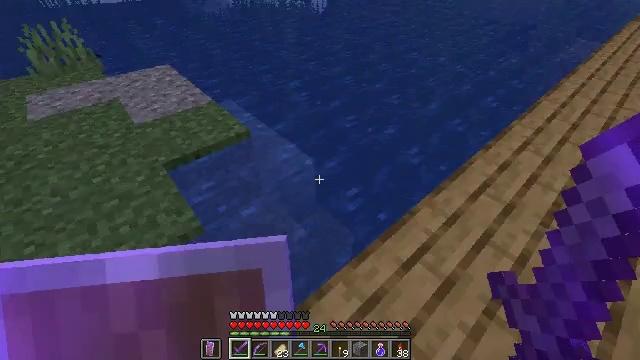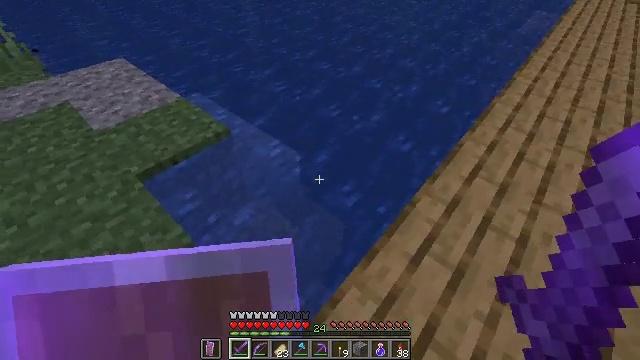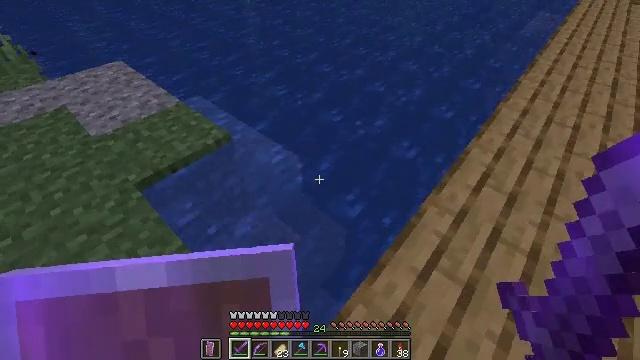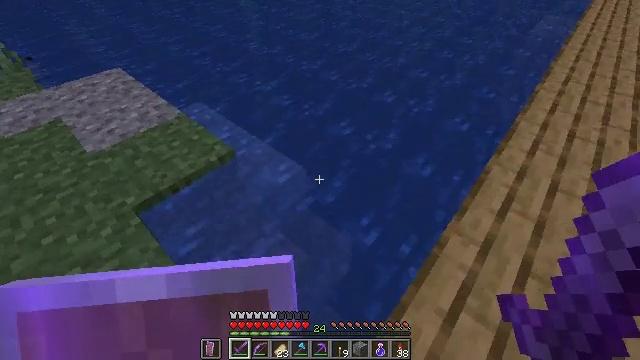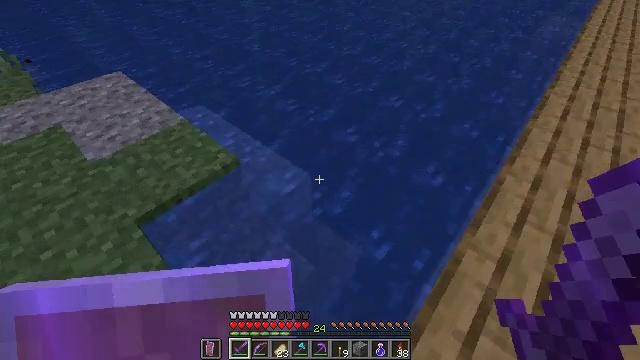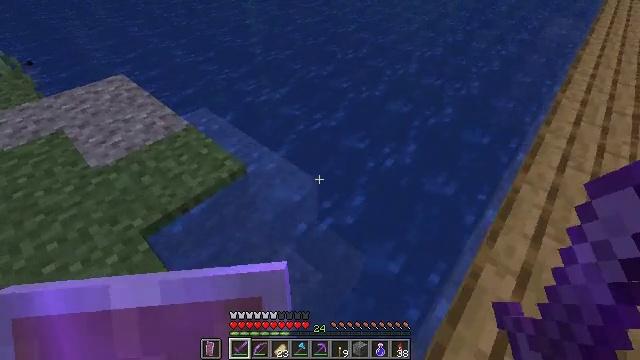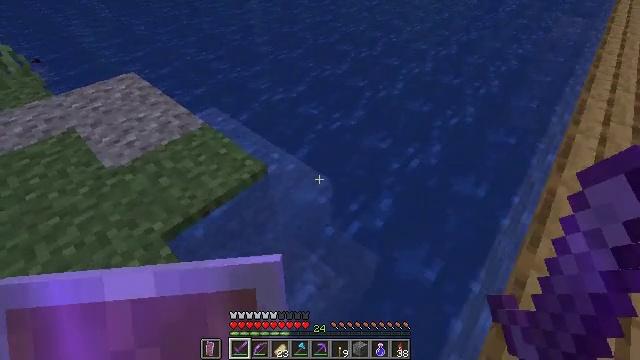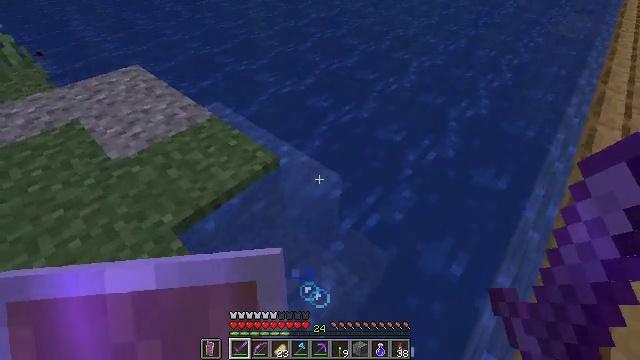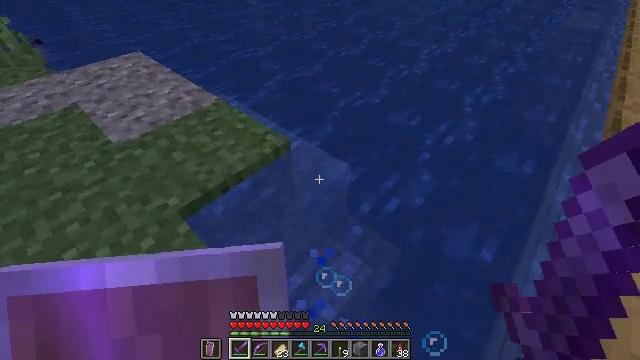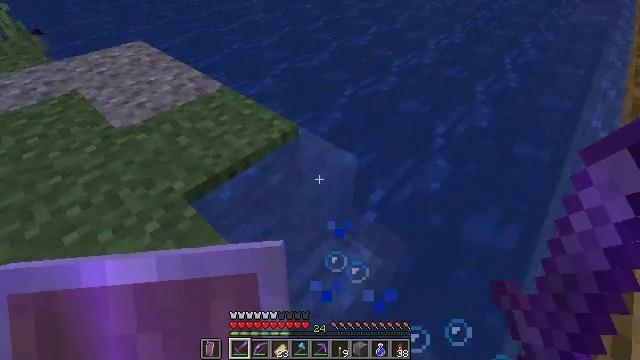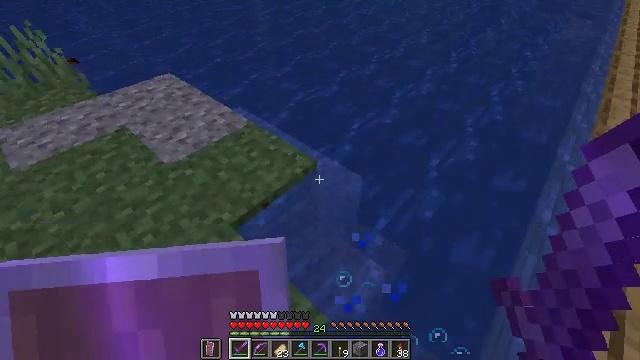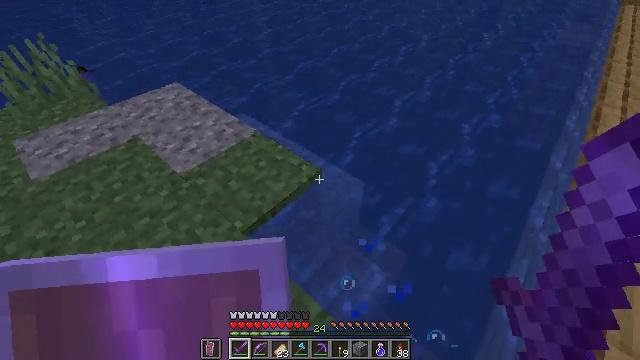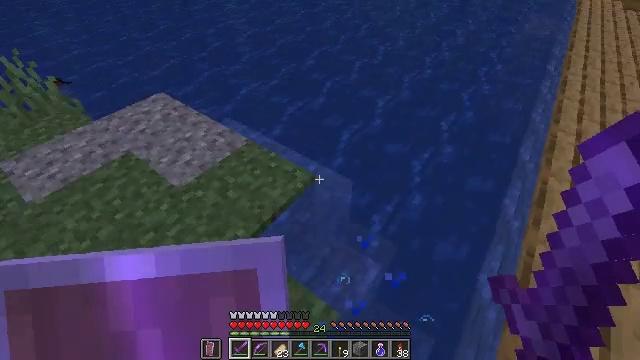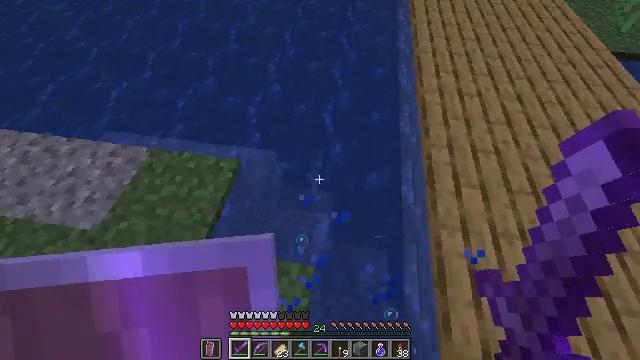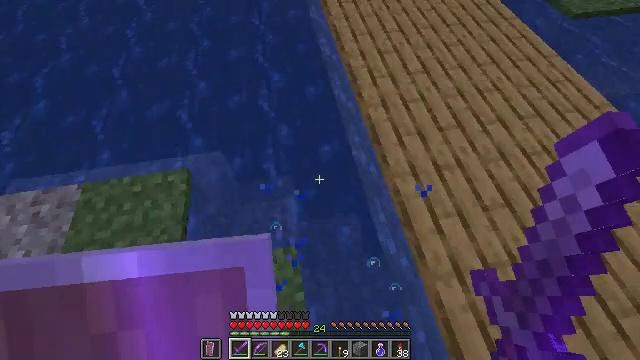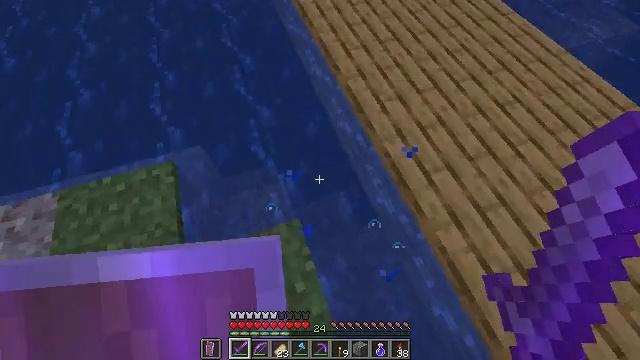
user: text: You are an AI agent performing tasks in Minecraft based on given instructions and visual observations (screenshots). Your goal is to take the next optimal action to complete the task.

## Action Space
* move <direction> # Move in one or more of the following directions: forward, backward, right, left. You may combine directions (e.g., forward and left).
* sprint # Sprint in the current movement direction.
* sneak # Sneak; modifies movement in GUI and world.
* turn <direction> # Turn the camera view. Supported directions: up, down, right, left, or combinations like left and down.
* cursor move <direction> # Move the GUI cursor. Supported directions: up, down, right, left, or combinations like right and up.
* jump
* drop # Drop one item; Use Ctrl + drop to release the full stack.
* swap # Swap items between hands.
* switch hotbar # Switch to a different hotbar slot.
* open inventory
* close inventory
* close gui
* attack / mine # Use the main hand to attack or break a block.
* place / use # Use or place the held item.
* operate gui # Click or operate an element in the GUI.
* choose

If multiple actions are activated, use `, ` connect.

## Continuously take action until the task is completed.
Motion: motion action
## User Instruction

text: Remove the white bed from its place.
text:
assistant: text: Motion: move forward, turn right and down
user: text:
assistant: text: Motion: move forward
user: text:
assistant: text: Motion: move forward and move left
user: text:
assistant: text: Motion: move forward and move left
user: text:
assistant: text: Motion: move left
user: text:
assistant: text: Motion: move left
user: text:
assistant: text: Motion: move left
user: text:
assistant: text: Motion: move left
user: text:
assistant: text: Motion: move left
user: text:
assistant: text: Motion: move left
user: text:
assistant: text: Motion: move left
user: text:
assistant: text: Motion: move left, turn right and down
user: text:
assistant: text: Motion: move left, turn right and down
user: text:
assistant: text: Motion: move left, turn right and down
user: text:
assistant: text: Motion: move left, turn right and down
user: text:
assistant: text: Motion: move left, turn right
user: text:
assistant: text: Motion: move left
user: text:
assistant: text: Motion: move left
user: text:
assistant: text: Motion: move left
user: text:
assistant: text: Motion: move left
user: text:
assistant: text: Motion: move left
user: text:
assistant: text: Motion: move left
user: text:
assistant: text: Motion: move left
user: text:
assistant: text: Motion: no_op
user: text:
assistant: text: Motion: no_op
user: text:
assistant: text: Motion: no_op
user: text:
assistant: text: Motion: no_op
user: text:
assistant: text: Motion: no_op
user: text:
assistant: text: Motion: no_op
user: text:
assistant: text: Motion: turn left and up